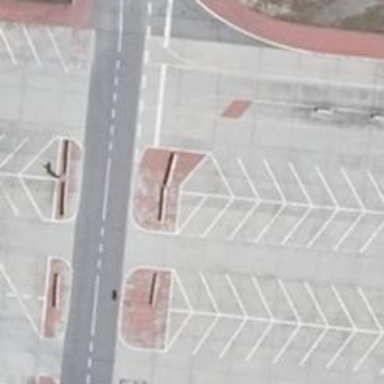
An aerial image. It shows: Parking aisle with concrete surface.